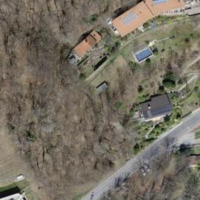
EUNIS habitat code: 41
Species observed at this site:
Fagus sylvatica